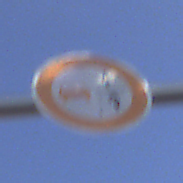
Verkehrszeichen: VerbotUeberholenEinspurigeFahrzeuge
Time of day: MorningAfternoon
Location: Outdoor (RoadRail)
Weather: PartlyCloudy
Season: NotSpecified
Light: Natural